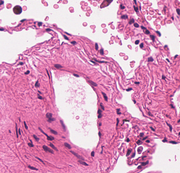
Tumor epithelial tissue: no
Tumor-associated stroma tissue: no
Normal tissue: yes